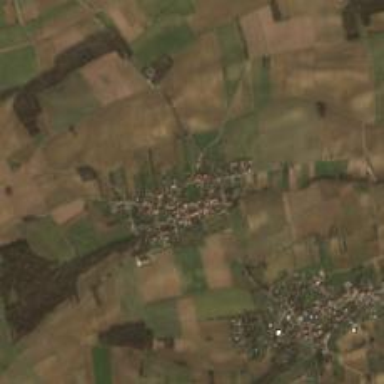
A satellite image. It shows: Village.